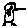
Label: bird